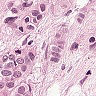
Metastatic tissue present: yes